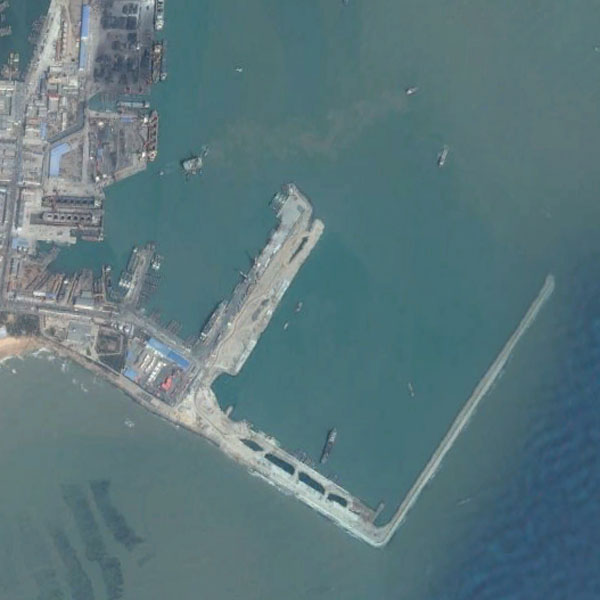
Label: Port